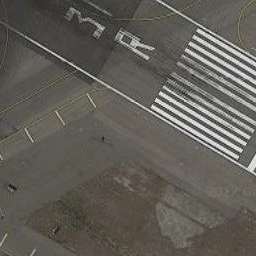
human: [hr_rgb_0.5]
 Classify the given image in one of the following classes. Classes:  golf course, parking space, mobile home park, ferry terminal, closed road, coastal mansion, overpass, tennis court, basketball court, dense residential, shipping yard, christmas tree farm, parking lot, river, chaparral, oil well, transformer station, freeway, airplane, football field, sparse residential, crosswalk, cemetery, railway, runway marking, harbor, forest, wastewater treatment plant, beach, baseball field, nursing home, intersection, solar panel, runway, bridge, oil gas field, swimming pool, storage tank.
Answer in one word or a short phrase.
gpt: runway